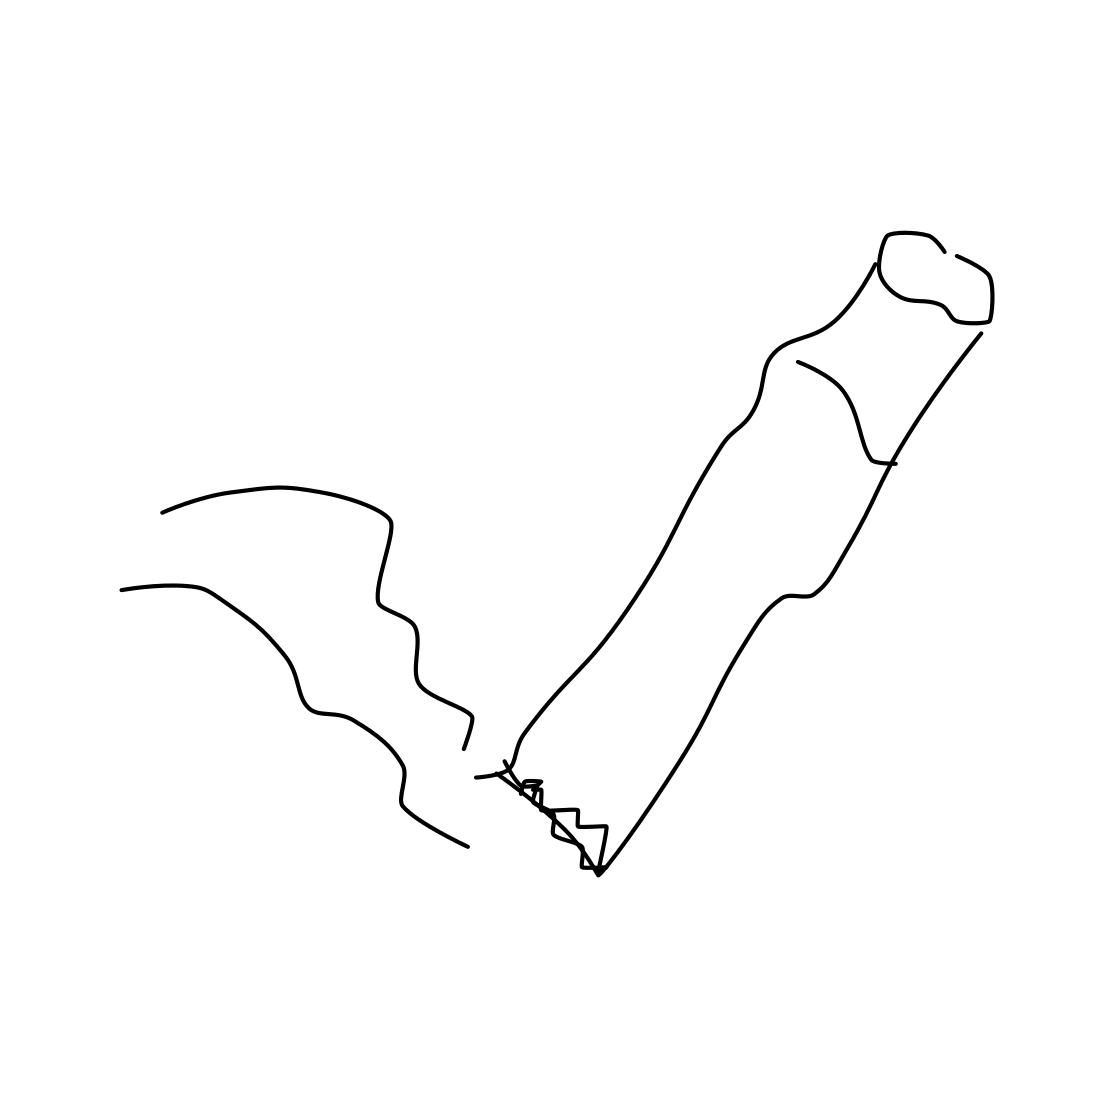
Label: cigarette